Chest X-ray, AP view. Patient: 65 years old, sex F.
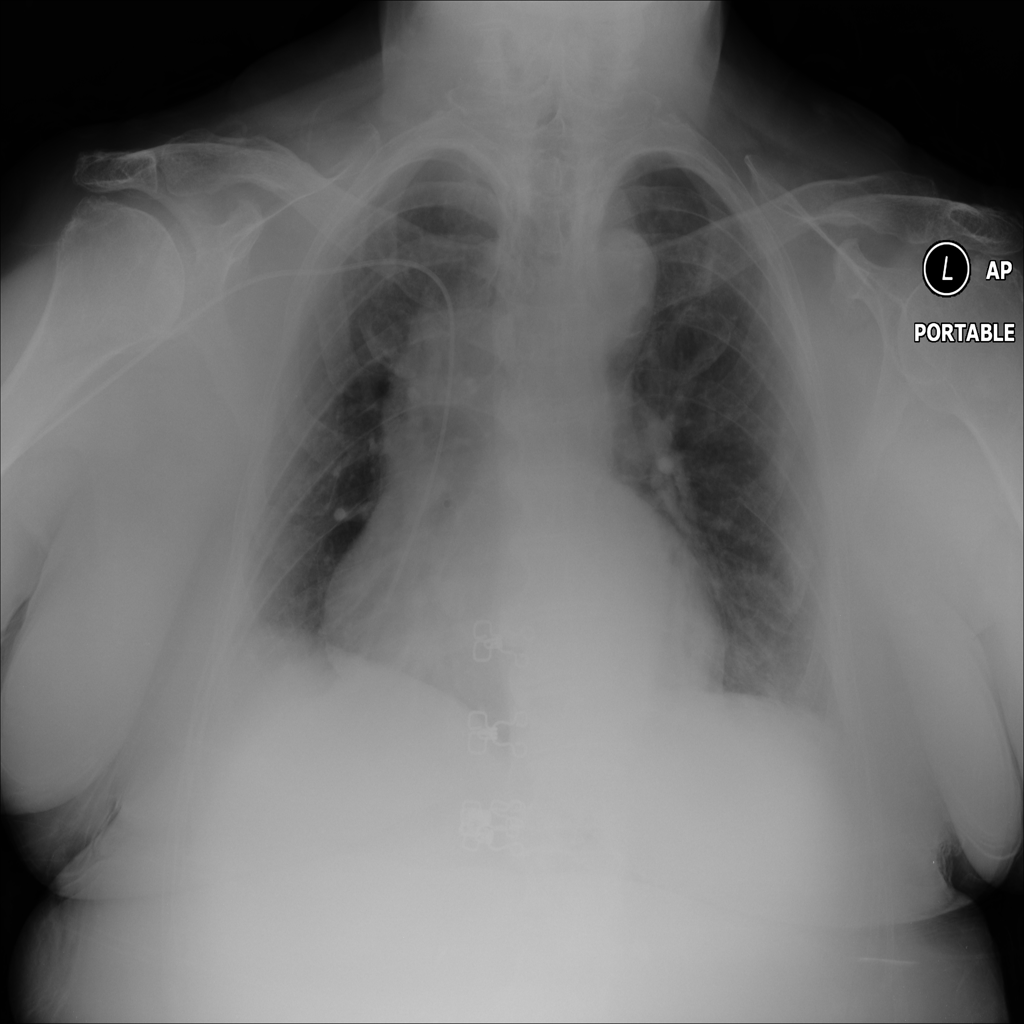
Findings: No Finding